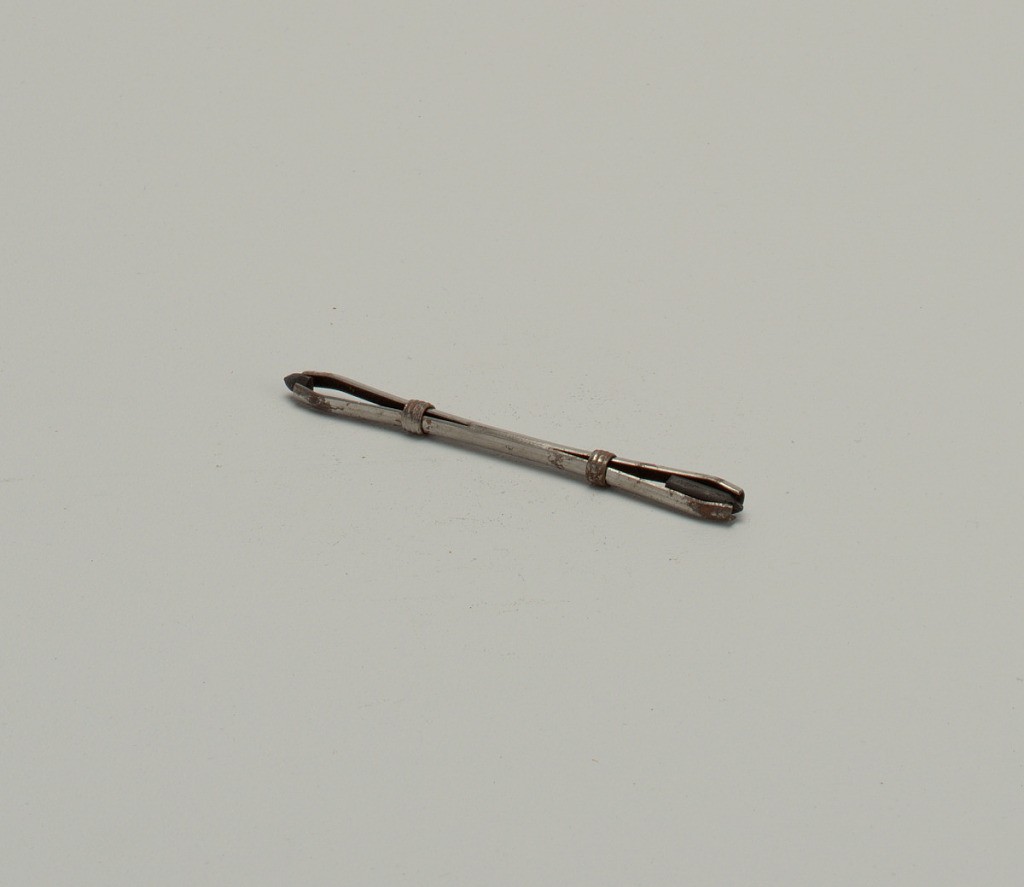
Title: Pencil holder
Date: early 19th century
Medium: Steel
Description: Steel holder for charcoal crayon; two prongs at either end grasp charcoal and are held in place by steel rings.